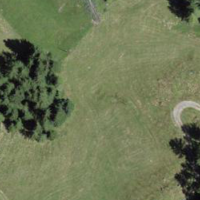
EUNIS habitat code: 43
Species observed at this site:
Lysandra coridon